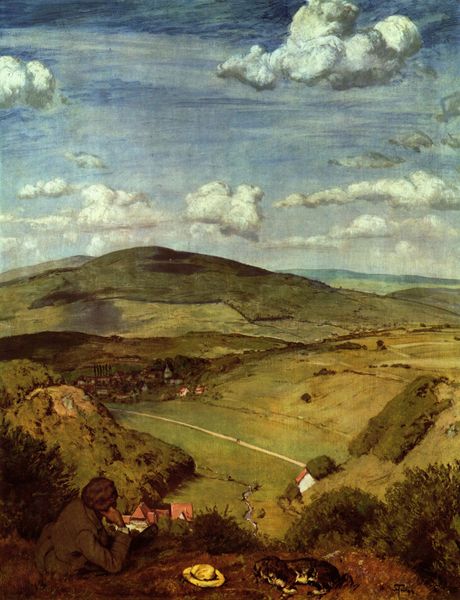
Titel: Taunuslandschaft
Künstler: Hans Thoma
Standort: München
Institution: Neue Pinakothek
Schlagwörter: baum, berg, blau, blätter, gemälde, himmel, laub, mann, schatten, weiß, wolken, bäume, gelb, grün, landschaft, ocker, stadt, ausschnitt, braun, ellbogen, hell, hintergrund, hut, licht, strasse, stützen, vordergrund, ausblick, blick, gebäude, gras, haus, hund, rasen, tier, weg, wiese, wolke, beige, hochformat, malerei, rock, anzug, arm, kleidung, mensch, weit, signatur, bach, feld, felder, ferne, horizont, häuser, hügel, natur, strauch, weite, busch, büsche, gebüsch, pfad, sonne, sträucher, wege, wiesen, sitzend, pflanzen, england, rosa, tal, wald, anhöhe, aussicht, klar, sommer, ruhe, liegen, ruhen, schlafen, ort, perspektive, abhang, berge, berghang, fels, gebirge, gipfel, hang, kette, dorf, dächer, ziegel, bergkette, schattierung, töne, violett, landschaftsmalerei, hügellandschaft, pause, picknick, rast, signiert, vogelperspektive, romantik, constable, häuschen, luft, essen, strohhut, nah, artiste, homme, tuer, ellenbogen, liegend, aufstützen, denkend, hoch, bauer, aufsicht, panorama, straßen, katze, gestützt, höhe, bla, spaziergang, betrachten, biedermeier, öffnung, romantisch, wanderer, stützend, vue, bachlauf, taunus, verblauung, ombre, ciel, paysage, kontemplation, ladschaft, wanderung, realisme, hügelkette, wolkenhimmel, dörfer, gas, ziegeldächer, nuage, überblick, horizonz, schäfchenwolken, farbtöne, talblick, ziegelbauten, picnick, kumulus, kumuluswolken, naïf, pasuse, rmantik, rundschau, stärkung, surplomb, verblaung, plaine, landschaft himmel